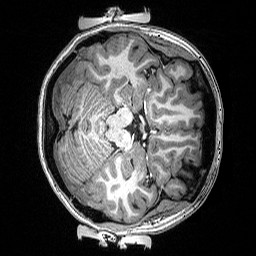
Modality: T1w
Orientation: axial
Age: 27
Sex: female
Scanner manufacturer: siemens
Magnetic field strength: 3 T
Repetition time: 2.53 s
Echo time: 0.0033 s